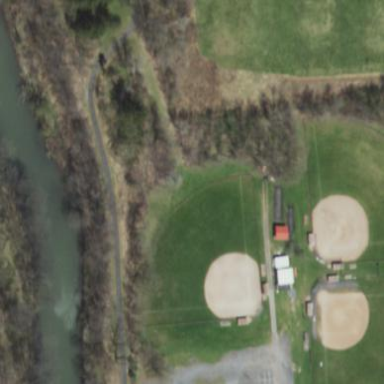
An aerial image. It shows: Baseball pitch for leisure land activities.